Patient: sex M, age 43
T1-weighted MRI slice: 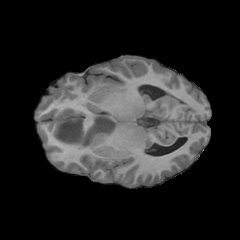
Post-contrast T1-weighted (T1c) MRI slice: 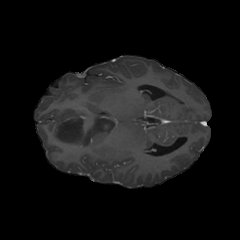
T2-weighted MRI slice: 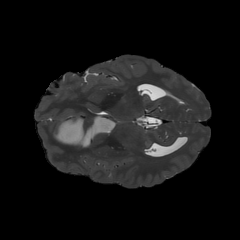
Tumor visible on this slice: yes
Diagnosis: Astrocytoma, IDH-mutant
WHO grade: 4